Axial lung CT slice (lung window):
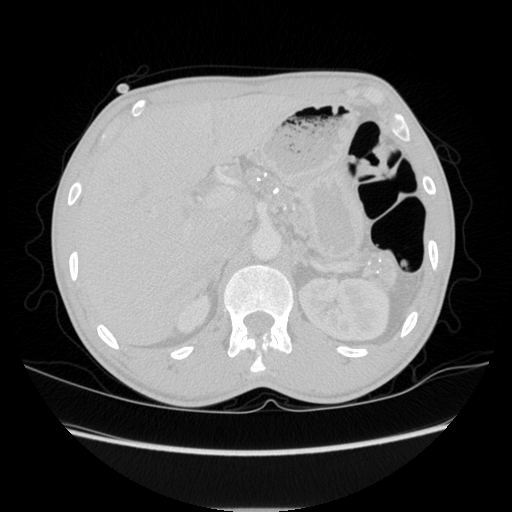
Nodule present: no